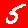
Digit: 5